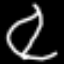
Label: leaf